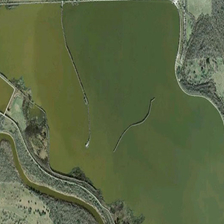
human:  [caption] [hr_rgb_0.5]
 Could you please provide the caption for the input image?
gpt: some green plants are around a polygonal green pond .

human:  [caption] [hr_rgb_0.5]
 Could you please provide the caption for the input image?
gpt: some green plants are around a polygonal green pond .

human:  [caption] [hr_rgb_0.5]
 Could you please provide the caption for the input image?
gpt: some green plants are around a polygonal green pond .

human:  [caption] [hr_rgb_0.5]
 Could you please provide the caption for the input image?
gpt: some green plants are around a polygonal green pond .

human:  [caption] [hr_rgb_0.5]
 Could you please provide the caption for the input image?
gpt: some green plants are around a polygonal green pond .